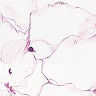
Metastatic tissue present: no